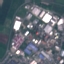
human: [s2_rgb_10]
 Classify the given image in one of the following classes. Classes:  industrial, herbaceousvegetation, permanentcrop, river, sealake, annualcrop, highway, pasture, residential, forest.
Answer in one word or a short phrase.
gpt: Industrial